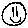
Label: smiley face